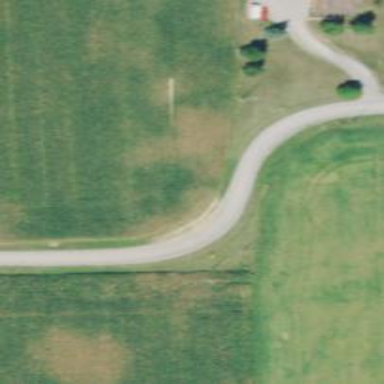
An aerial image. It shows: Tertiary road.